Один конец однородного твердого стержня массой $m$ и длиной $l$ подвешен к вертикальной опоре с помощью идеального шарнира, а второй подвешен на нити, так что стержень находится в горизонтальном положении. В некоторый момент времени нить перерезают.
Найти силу реакции опоры в шарнире в зависимости от угла отклонения стержня от горизонтального положения
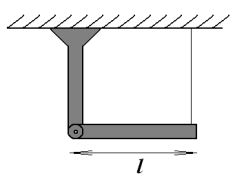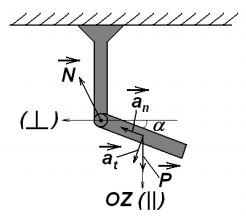
Решение: Потенциальная энергия стержня $U=mgl/2\sin\alpha$ переходит в кинетическую энергию вращения стержня $E=J\omega^{2}/2$, где $J=ml^{2}/3$ — момент инерции относительно вертикального подвеса, $\omega$ — угловая скорость вращения. Приравнивая эти энергии, находим мгновенную угловую скорость вращения центра масс относительно оси подвеса, и с помощью полученного выражения находим нормальное (центростремительное) ускорение центра масс$$a_{n}=\omega^{2}\left(\frac{l}{2} \right)=\frac{3}{2}g\sin\alpha.$$Тангенциальное ускорение находим из уравнения динамики $M=\beta J$, где $M=mgl/2\cos\alpha$ — момент силы тяжести относительно оси вращения, $\beta$ — угловое ускорение движения центра масс, связанное с тангенциальным ускорением $a_{t}=\beta l/2$:$$a_{t}=\frac{3}{4}g\cos\alpha.$$Ускорение центра масс $a$ определяется уравнением$$P+N=ma,$$где $Р$ — сила тяжести, $N$ — сила реакции опоры. Разлагая это уравнение на вертикальную и горизонтальную компоненты, с учетом$$a_{n \parallel}=-a_{n}\cos\alpha, a_{n \perp}=a_{n}\sin\alpha, \\a_{t \parallel}=-a_{t}\cos\alpha, a_{t \perp}=a_{t}\sin\alpha.$$Находим $$N_{\parallel}=mg \left(\frac{3}{4}\cos^{2}\alpha-\frac{3}{2}\sin^{2}\alpha-1\right), \\N_{\perp}=\frac{9}{4}mg\cos\alpha\sin\alpha.$$
Ответ: $$N_{\parallel}=mg \left(\frac{3}{4}\cos^{2}\alpha-\frac{3}{2}\sin^{2}\alpha-1\right), \\N_{\perp}=\frac{9}{4}mg\cos\alpha\sin\alpha.$$
Темы:
T, Жаутыковские